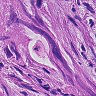
Metastatic tissue present: yes